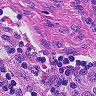
Metastatic tissue present: no